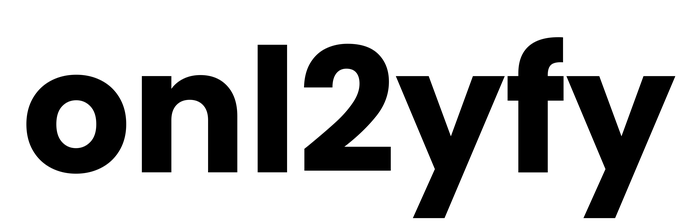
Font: Poppins-Bold